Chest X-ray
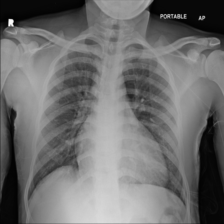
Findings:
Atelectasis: negative
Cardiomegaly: negative
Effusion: negative
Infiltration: negative
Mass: negative
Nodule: negative
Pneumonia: negative
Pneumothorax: negative
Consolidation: negative
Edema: negative
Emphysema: negative
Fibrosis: negative
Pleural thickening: negative
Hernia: negative